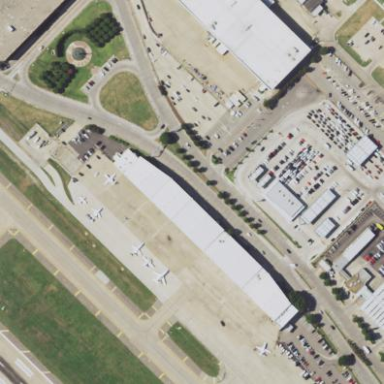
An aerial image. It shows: Building that is hangar at the airport.